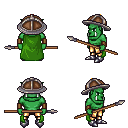
a pixel art fantasy rpg character, male body template, orc, green skin, green cape, gold greaves, light blonde short mohawk hairstyle, chain helm, leather bracers, metal boots, spear, four views (front, back, left, right), 2x2 character sprite sheet, small pixel art, hard edges, no anti-aliasing